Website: ulta-beauty
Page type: payment
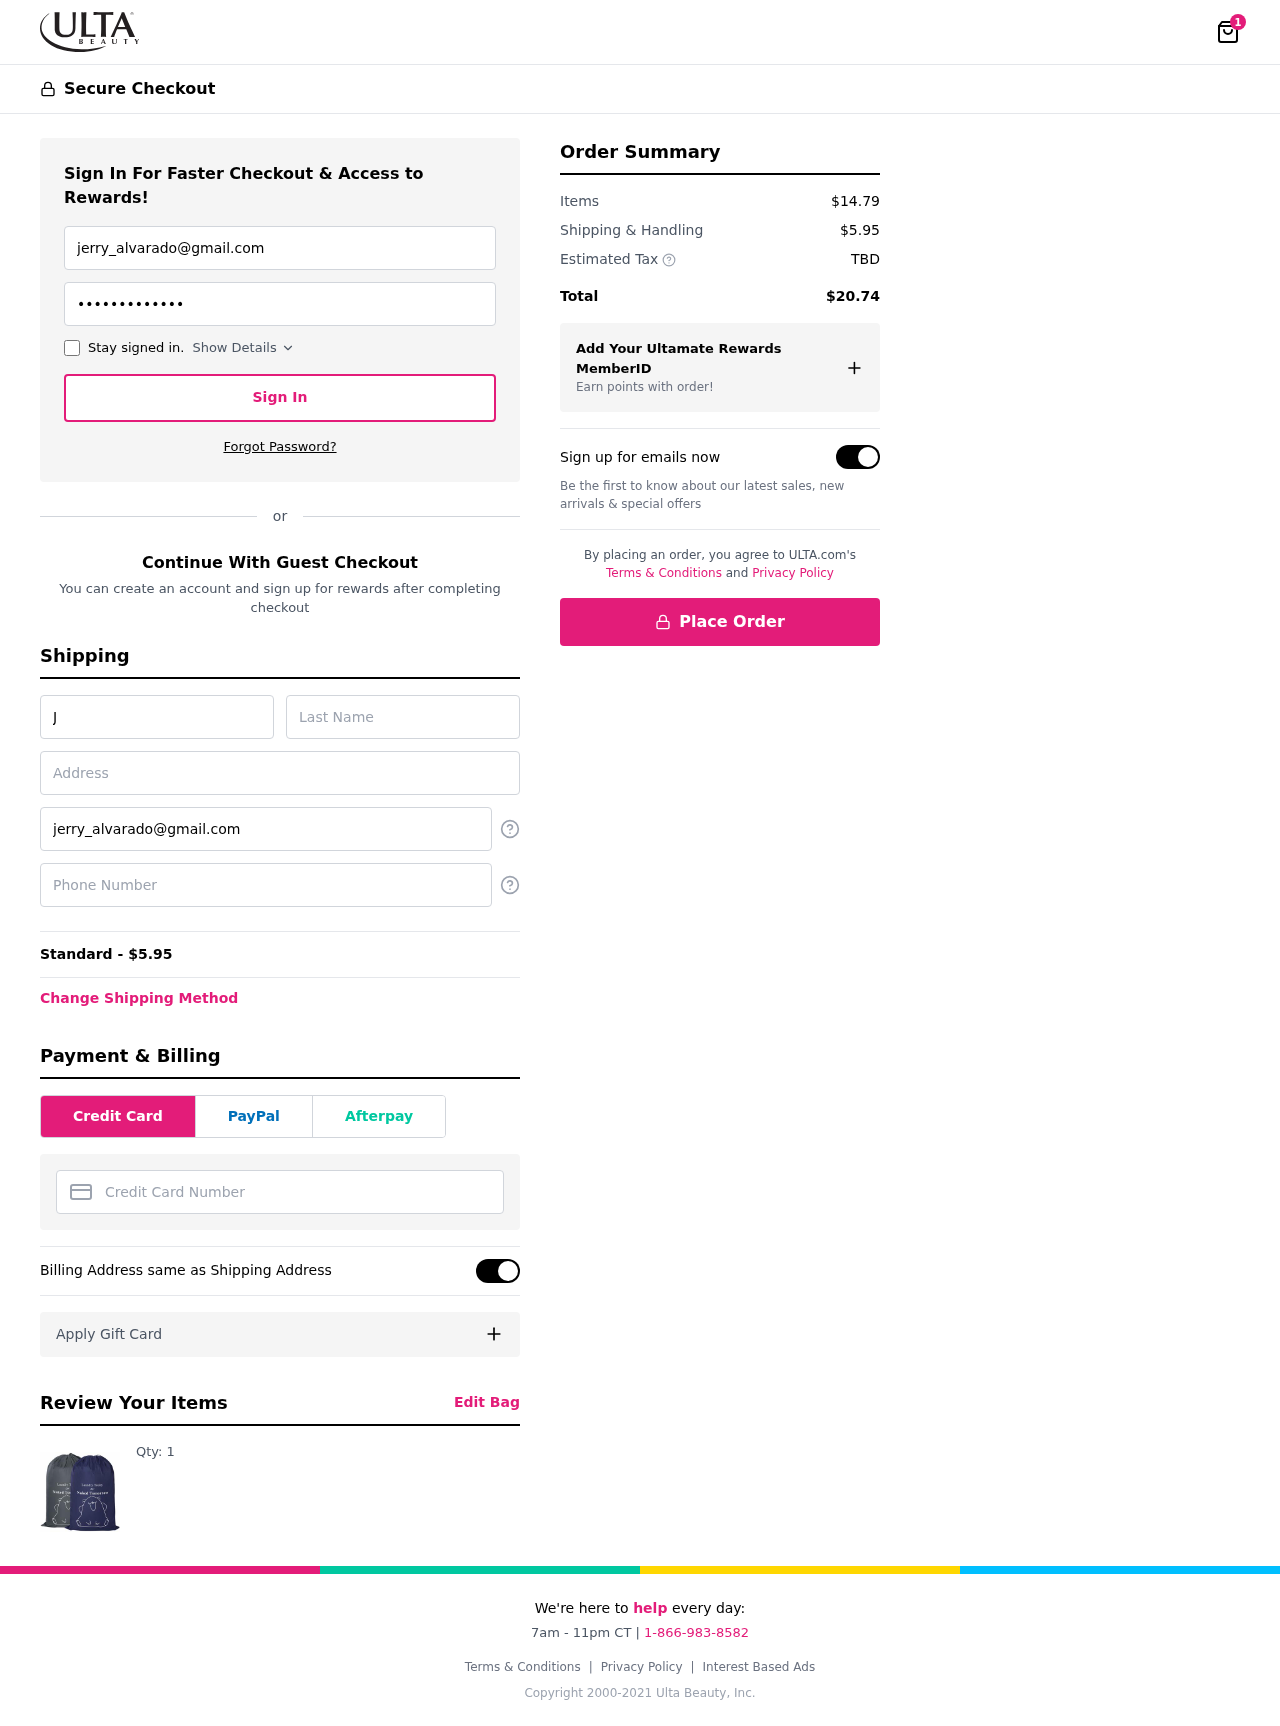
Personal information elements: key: PII_CARD_NUMBER
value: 2476 5948 1016 1177
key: PII_EMAIL
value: jerry_alvarado@gmail.com
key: PII_FIRSTNAME
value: Jerry
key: PII_LASTNAME
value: Alvarado
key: PII_PHONE
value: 8216111611
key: PII_STREET
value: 961 Anna Haven
Product elements: key: PRODUCT1_QUANTITY
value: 1
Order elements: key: ORDER_NUM_ITEMS
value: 1
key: ORDER_SHIPPING_COST
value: $5.95
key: ORDER_SHIPPING_COST
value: Standard - $5.95
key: ORDER_SUBTOTAL
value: $14.79
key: ORDER_TAX
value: TBD
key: ORDER_TOTAL
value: $20.74